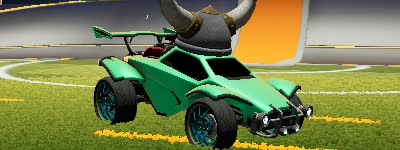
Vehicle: octane